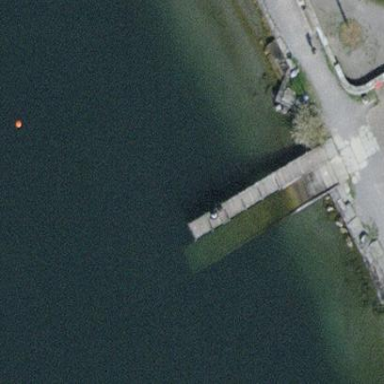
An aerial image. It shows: Man-made pier.